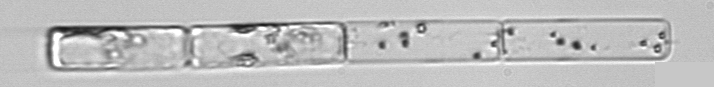
Label: Guinardia_delicatula_TAG_internal_parasite